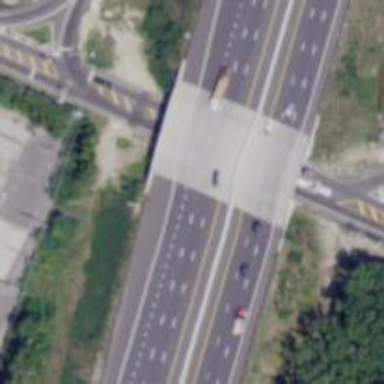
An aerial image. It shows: Urban freeway expressway bridge.